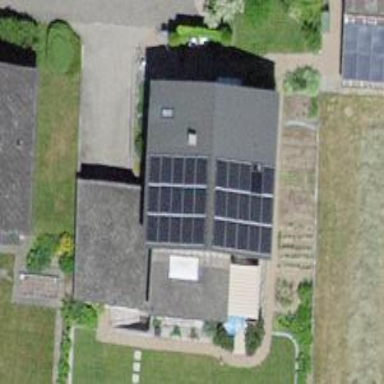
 consisting of solar photovoltaic panels."